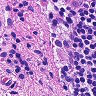
Metastatic tissue present: no